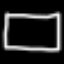
Label: square